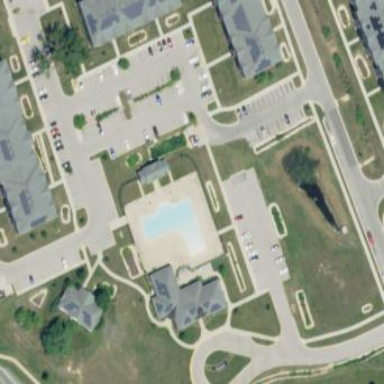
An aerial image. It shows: Swimming pool located in leisure land.